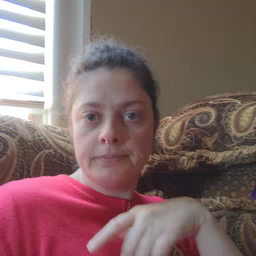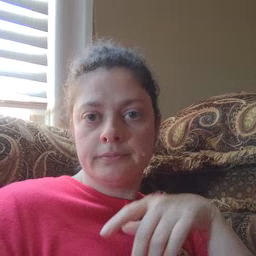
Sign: can